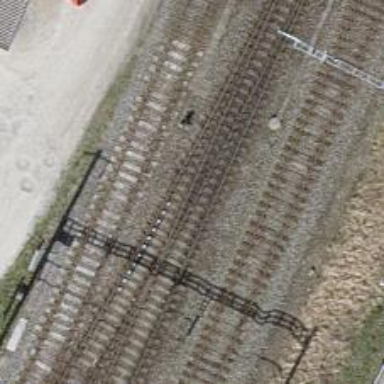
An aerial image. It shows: Single-track electrified railway siding with contact line.